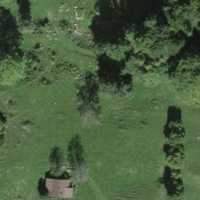
EUNIS habitat code: 24
Species observed at this site:
Agrimonia eupatoria